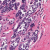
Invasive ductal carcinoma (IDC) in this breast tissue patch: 0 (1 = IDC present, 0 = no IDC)